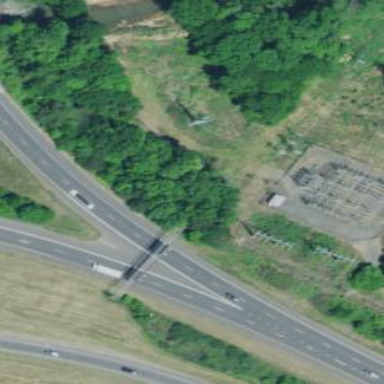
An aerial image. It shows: There is fence around switching substation.